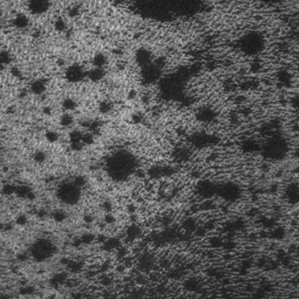
Label: frost